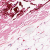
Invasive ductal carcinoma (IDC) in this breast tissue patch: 0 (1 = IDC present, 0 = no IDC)